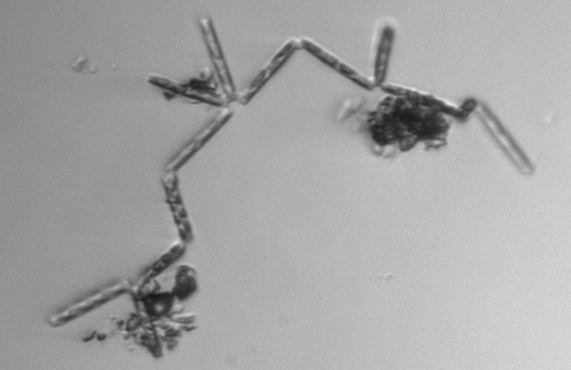
Label: Thalassionema